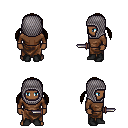
a pixel art fantasy rpg character, male body template, human, dark skin, brown long-sleeve shirt, robe skirt, brown twin-tailed hairstyle, chain hood, black shoes, dagger, four views (front, back, left, right), 2x2 character sprite sheet, small pixel art, hard edges, no anti-aliasing